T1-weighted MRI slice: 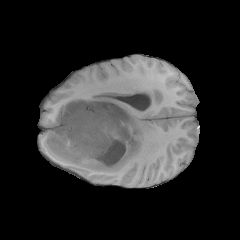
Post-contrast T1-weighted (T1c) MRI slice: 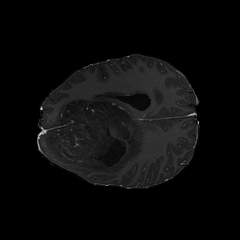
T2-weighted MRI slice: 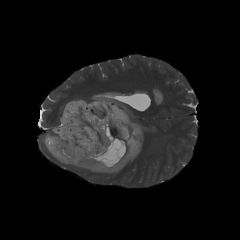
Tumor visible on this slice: yes